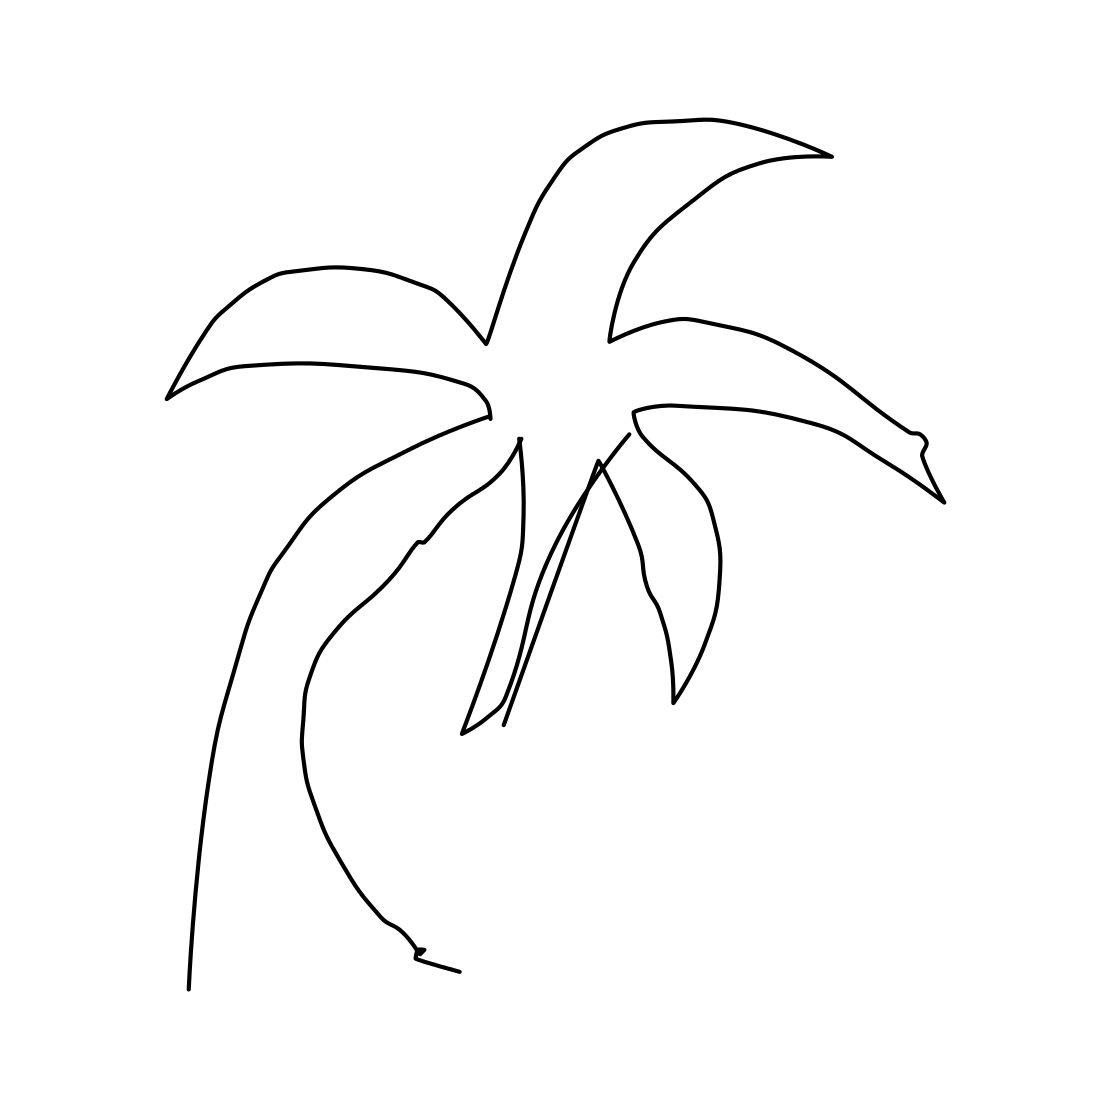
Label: palm tree